Aerial crown-view tile of a tropical tree (Barro Colorado Island, Panama), acquired 20241112:
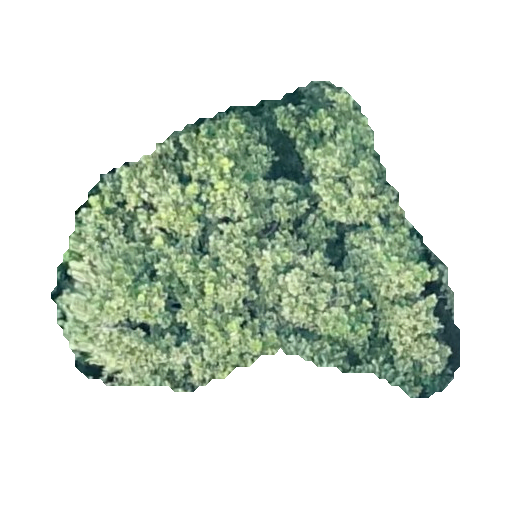
Species: Anacardium excelsum
GBIF accepted scientific name: Anacardium excelsum
Crown area: 137.556 m²